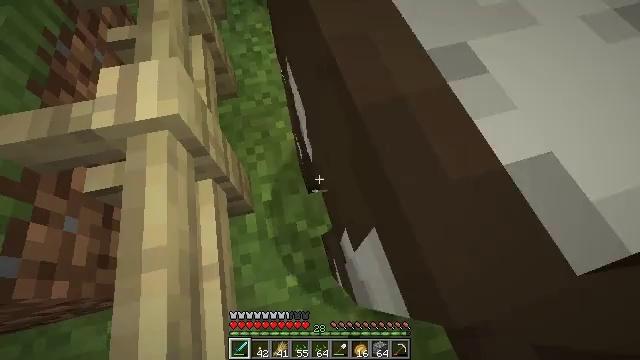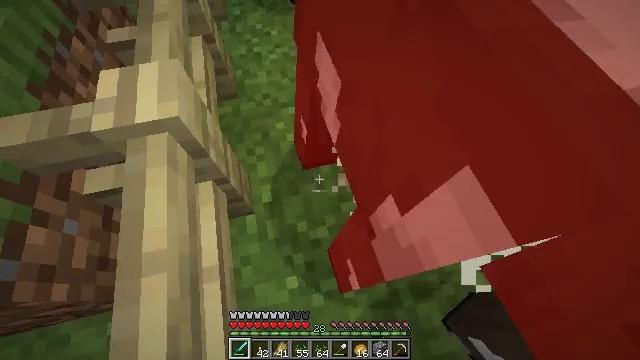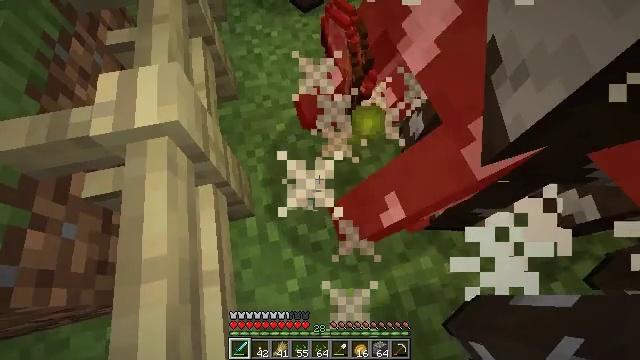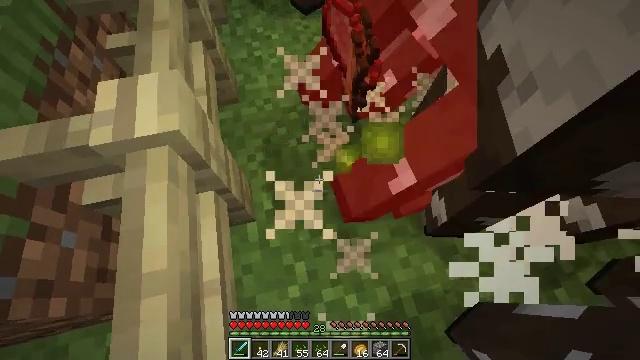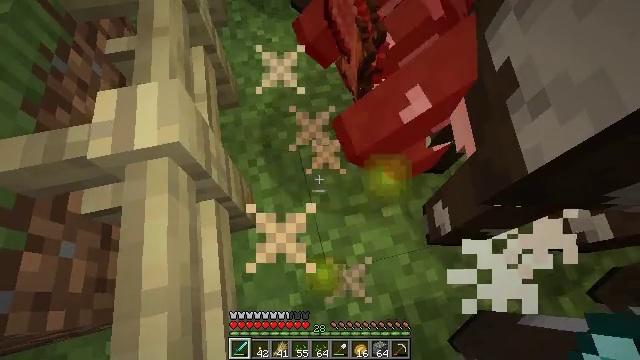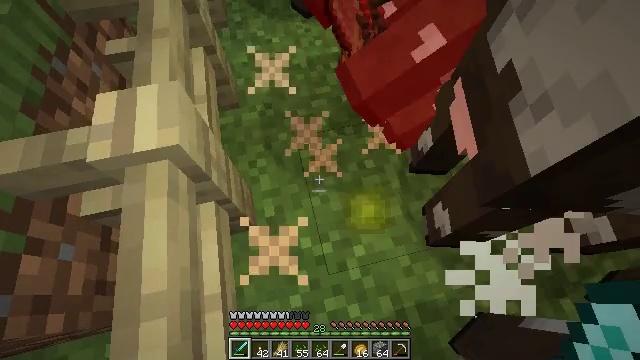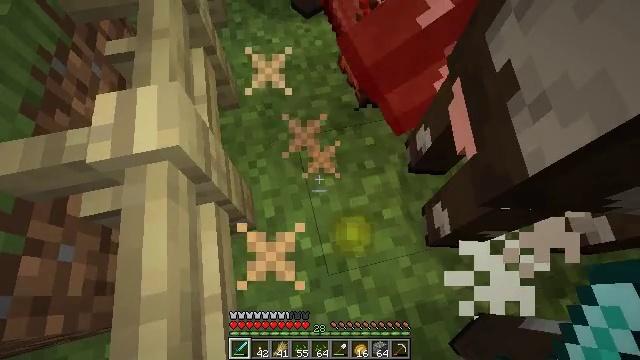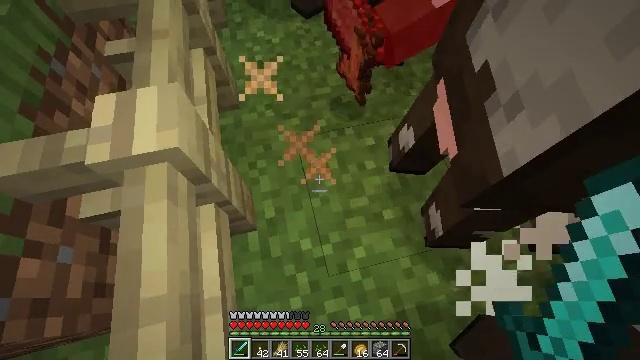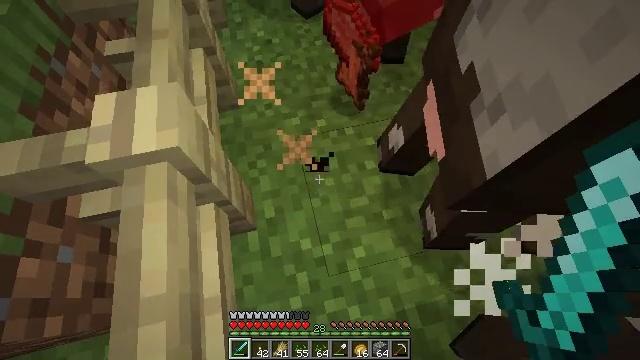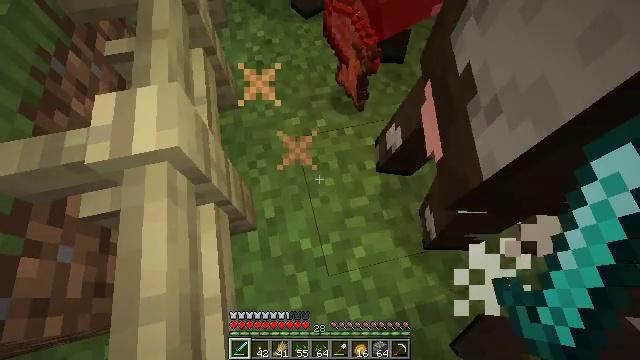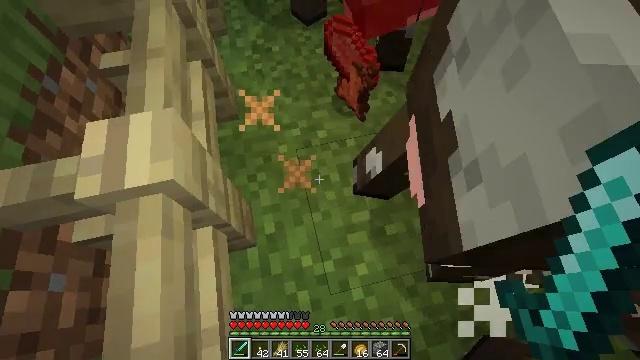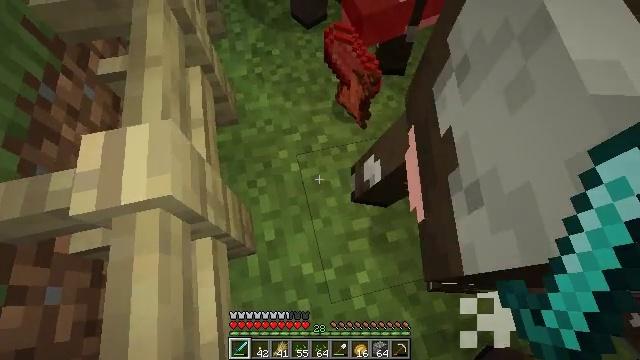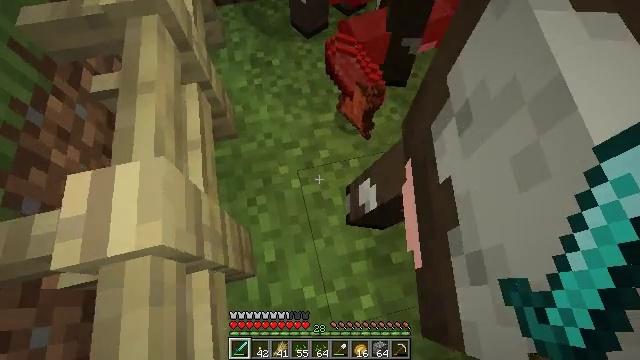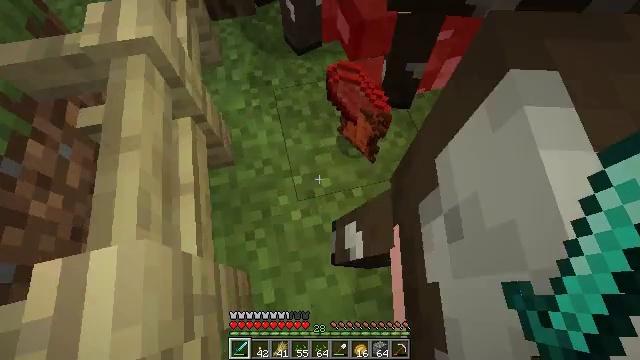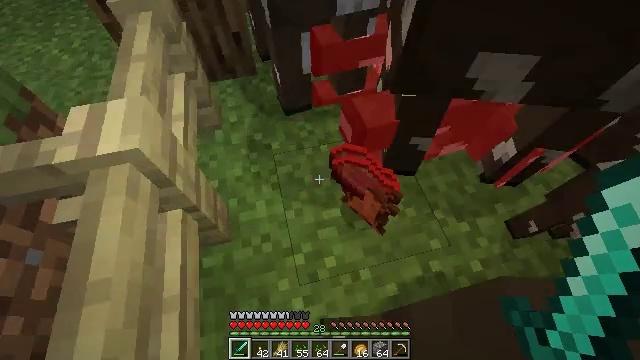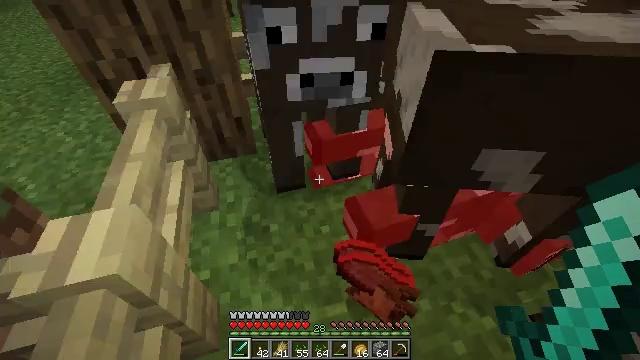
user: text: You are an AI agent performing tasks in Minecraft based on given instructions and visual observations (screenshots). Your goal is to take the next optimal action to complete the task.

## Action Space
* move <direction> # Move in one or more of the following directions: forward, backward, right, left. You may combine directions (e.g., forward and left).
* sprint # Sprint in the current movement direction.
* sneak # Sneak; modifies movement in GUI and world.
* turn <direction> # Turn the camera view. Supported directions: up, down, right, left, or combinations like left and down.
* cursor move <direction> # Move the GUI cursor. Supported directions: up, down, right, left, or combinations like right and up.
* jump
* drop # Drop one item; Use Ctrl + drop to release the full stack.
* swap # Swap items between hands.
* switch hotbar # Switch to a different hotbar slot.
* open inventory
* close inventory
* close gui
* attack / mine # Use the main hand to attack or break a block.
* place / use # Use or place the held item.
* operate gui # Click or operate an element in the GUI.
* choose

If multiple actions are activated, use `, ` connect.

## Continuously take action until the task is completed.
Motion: motion action
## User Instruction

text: Smelt a baked potato.
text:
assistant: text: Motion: no_op
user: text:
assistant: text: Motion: no_op
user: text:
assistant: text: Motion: no_op
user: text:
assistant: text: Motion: no_op
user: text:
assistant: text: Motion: no_op
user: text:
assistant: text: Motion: no_op
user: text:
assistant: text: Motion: no_op
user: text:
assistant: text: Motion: no_op
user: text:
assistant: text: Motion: no_op
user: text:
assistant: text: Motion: move forward
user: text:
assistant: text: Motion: move forward
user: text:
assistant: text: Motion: move forward
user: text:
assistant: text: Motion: move forward
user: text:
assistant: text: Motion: move forward, turn up
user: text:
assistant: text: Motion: move forward, turn right and up
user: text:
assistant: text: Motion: move forward, turn right and up
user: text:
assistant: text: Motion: move forward, turn right and up
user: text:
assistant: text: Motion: move forward
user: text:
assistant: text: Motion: move forward
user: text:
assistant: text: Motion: move forward
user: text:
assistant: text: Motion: move forward
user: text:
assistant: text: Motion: move forward
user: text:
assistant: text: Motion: move forward
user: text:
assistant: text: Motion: move forward
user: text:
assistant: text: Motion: no_op
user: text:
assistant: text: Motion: turn right and up
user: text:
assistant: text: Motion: turn right and up
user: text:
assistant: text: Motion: turn right and up
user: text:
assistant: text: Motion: turn right and up
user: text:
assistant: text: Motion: turn right and up